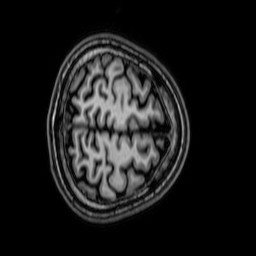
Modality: T1w
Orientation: axial
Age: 23
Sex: female